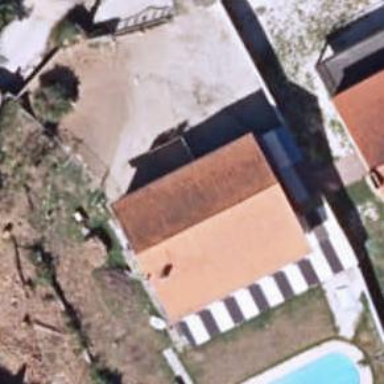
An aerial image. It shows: Simple house.